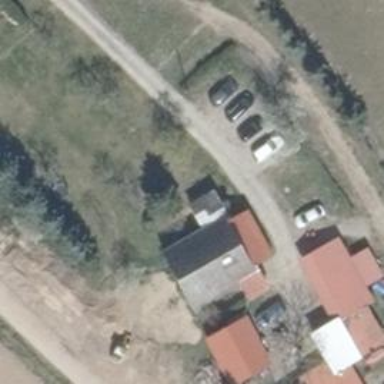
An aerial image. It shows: Farmyard area.